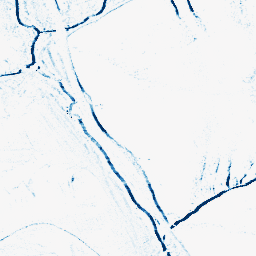
Category: morphological
Decomposition family: morphological_rect
Decomposition parameters: operation: closing
width: 5
height: 3
Upsampling method: cubic_catmull_rom
Upsampling parameters: scale: 4
Upsampling scale: 4